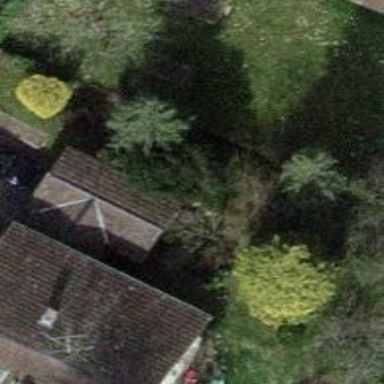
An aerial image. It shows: Evergreen needle-leaved tree.